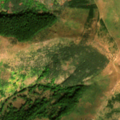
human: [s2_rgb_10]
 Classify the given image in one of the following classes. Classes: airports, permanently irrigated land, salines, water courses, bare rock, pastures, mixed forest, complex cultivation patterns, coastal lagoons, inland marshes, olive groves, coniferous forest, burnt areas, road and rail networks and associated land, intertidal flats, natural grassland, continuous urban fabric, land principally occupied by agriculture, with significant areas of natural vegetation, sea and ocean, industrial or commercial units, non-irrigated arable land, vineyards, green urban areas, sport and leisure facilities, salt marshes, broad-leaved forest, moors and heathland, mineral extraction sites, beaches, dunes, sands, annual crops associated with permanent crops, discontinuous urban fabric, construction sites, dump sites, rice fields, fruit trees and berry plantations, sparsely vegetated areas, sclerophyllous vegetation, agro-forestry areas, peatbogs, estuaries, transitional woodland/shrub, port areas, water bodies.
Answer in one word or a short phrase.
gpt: broad-leaved forest, natural grassland, transitional woodland/shrub